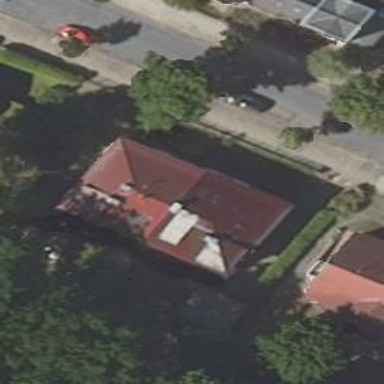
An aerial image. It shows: Semi-detached house.